Question: I'm using the following function to hash a user's password, following Express's example for authentication:
'''
function hash(pwd, salt, fn) {
// Bytesize
var len = 128,
// Iterations. ~300ms
iterations = 12000;
if (3 == arguments.length) {
crypto.pbkdf2(pwd, salt, iterations, len, fn);
} else {
fn = salt;
crypto.randomBytes(len, function(err, salt){
if (err) return fn(err);
salt = salt.toString('base64');
crypto.pbkdf2(pwd, salt, iterations, len, function(err, hash){
if (err) return fn(err);
fn(null, salt, hash);
});
});
}
}
'''
The 'salt', as you can see, is returned as a string encoded in base64. The 'hash', however, is returned as a 'SlowBuffer'. This same function is also used to compare hashes when trying to log a user in.
My Mongoose schema for Users specifies that the 'hash' should be of type 'String'. This ends up storing the hash in a strange way, resulting in contents like this which wreaked havoc on my mongo host:

My question is, is there a better/smarter way to store this 'hash' in my database? I've tried encoding it with '.toString('hex')', and I've also tried changing the 'hash' type in the User schema to 'buffer', but both these approaches made all comparisons false when trying to log users in. Comparisons are made in my 'authenticate' function, seen below:
'''
function authenticate(name, pass, fn) {
var findUser = function(username) {
var deferred = Q.defer(),
populateObj = [
// list of paths to populate objects normally goes here
];
User.findOne({ username: name }).populate(populateObj).exec(function (err, retrievedUser) {
if (err || !retrievedUser) {
console.log(err);
deferred.reject('Cannot find user.');
}
else {
deferred.resolve(retrievedUser);
}
});
return deferred.promise;
};
findUser(name).then(function(data) {
// apply the same algorithm to the POSTed password, applying
// the hash against the pass / salt, if there is a match we
// found the user
hash(pass, data.salt, function(err, hash){
if (err) return fn(err);
if (hash == data.hash) return fn(null, data);
return fn('Invalid password.');
});
}, function() {
return fn('Failed to retrieve user.');
});
}
'''
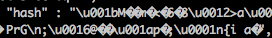
Answer: Storing the hash as a hex string in the database works okay for me (storing them 'raw' in either a 'String' or a 'Buffer' property doesn't):
'''
var crypto = require('crypto');
var mongoose = require('mongoose');
var client = mongoose.connect('mongodb://localhost/test');
var UserSchema = new mongoose.Schema({
salt : String,
hash : String
});
var User = mongoose.model('User', UserSchema);
hash('secret', function(err, salt, key) {
new User({ salt : salt, hash : key.toString('hex') }).save(function(err, doc) {
User.findById(doc._id, function(err, doc) {
hash('secret', doc.salt, function(err, key) {
console.log('eq', doc.hash === key.toString('hex'));
});
});
});
});
'''
(by the way, both 'crypto.pbkdf2' and 'crypto.randomBytes' have synchronous counterparts)